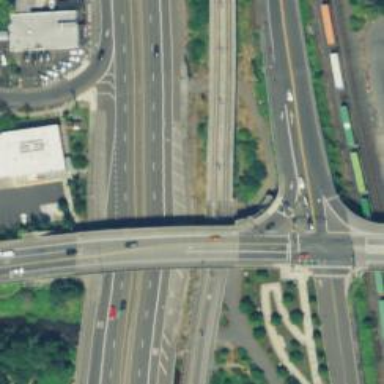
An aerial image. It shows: Trunk link highway bridge.